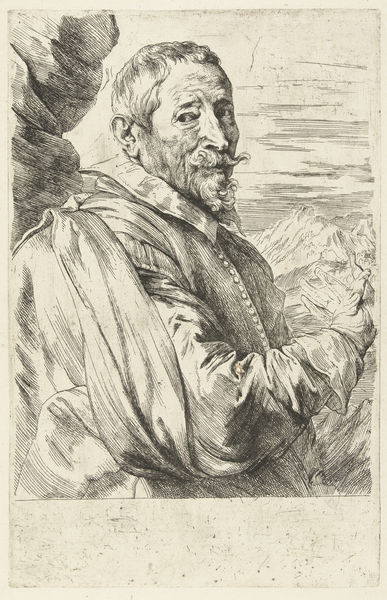
Titel: Portret van Joos de Momper
Künstler: Anthony van Dyck
Standort: Amsterdam
Institution: Rijksmuseum
Schlagwörter: homme, moustache, montagne, dessin, crayon, sommet